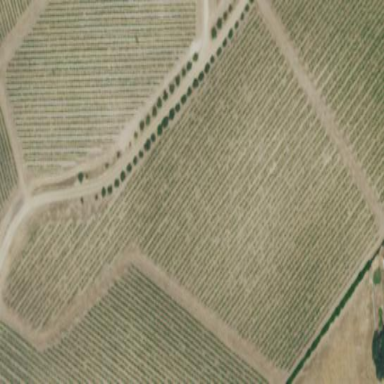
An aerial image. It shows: Beautiful vineyard in the countryside.